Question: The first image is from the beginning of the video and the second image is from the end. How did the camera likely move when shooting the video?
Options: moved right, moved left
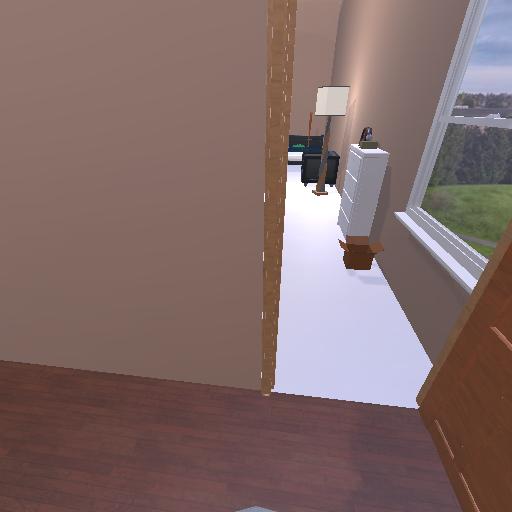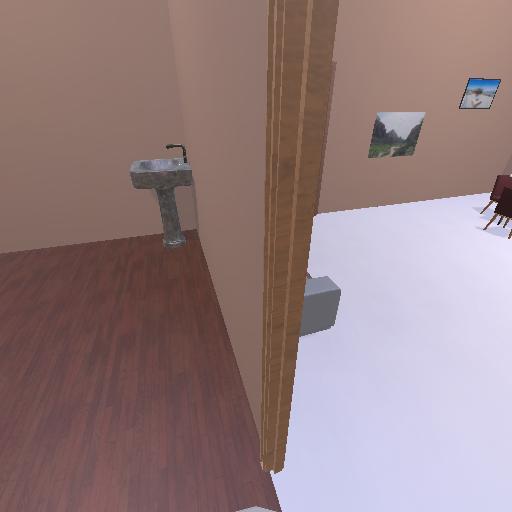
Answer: moved right